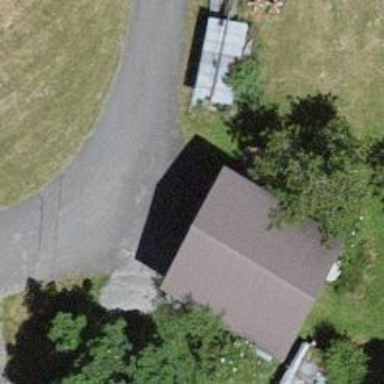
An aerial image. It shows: Shed.